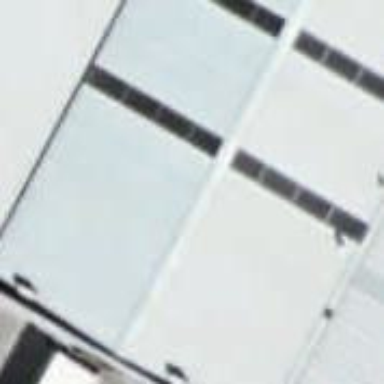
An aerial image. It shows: Warehouse.